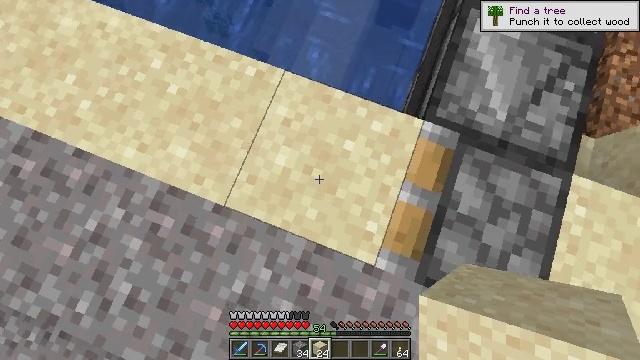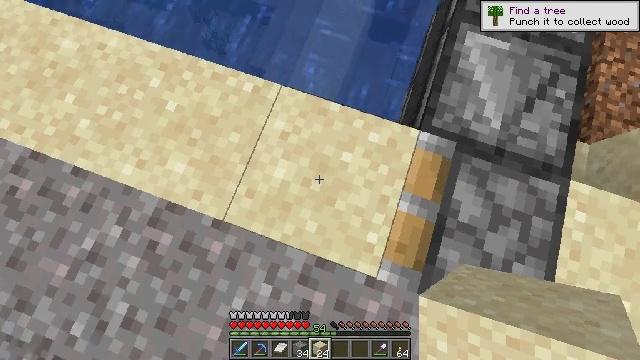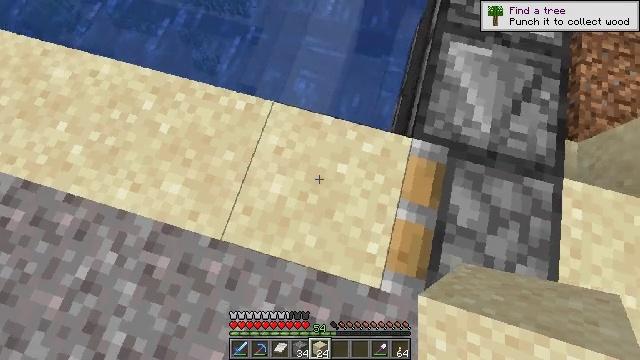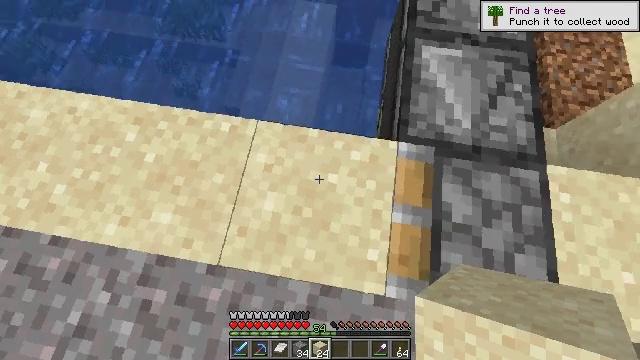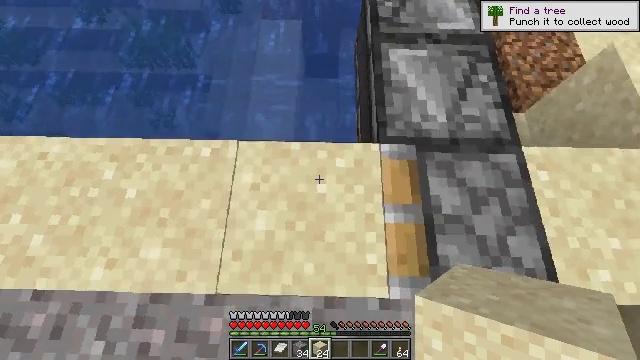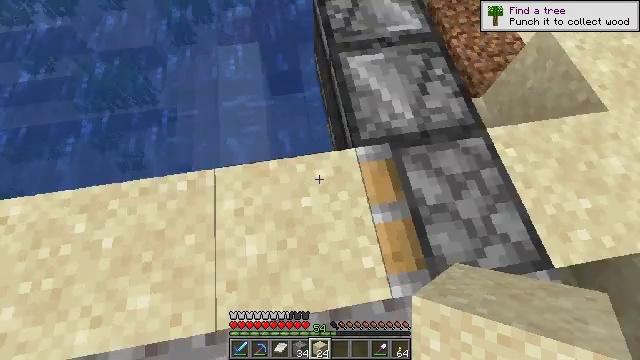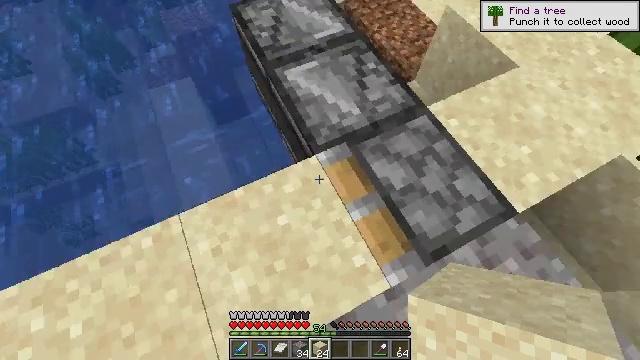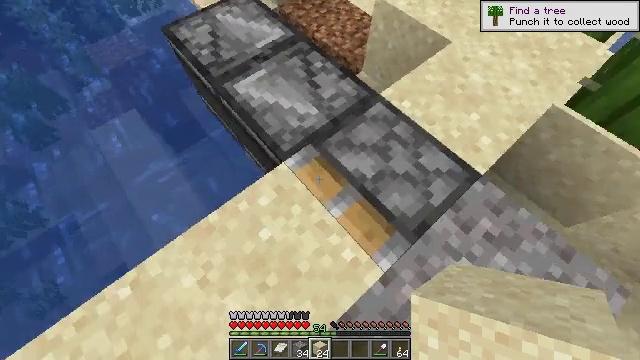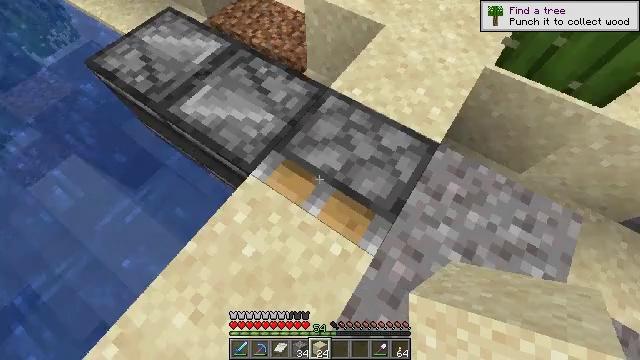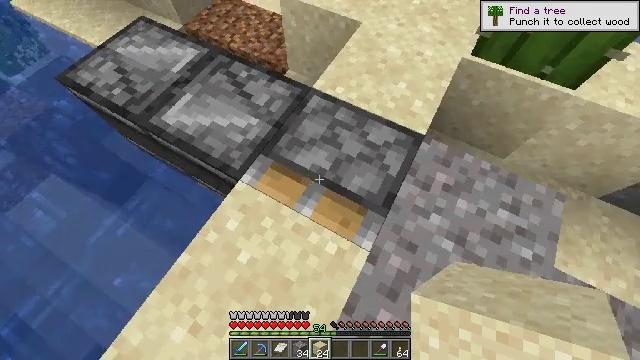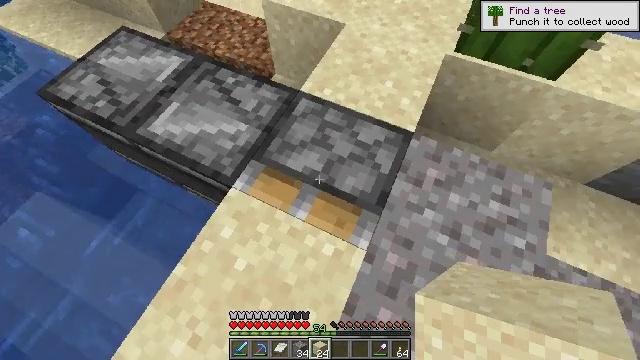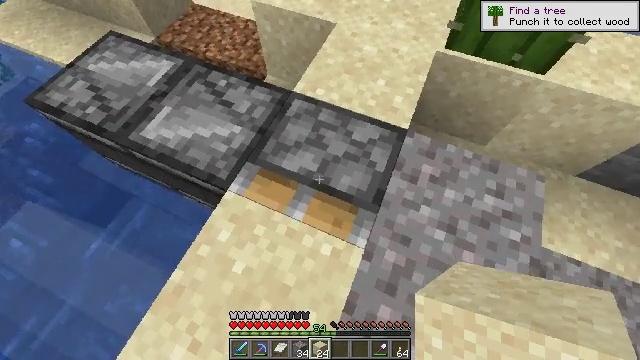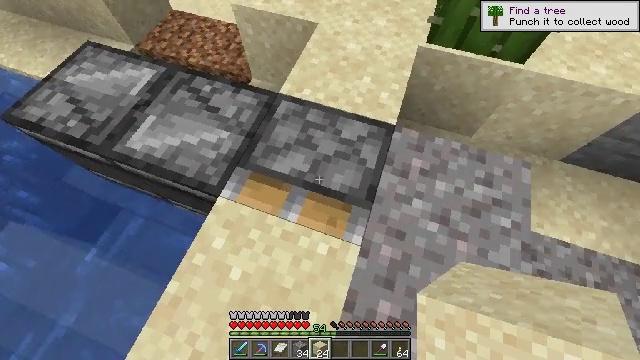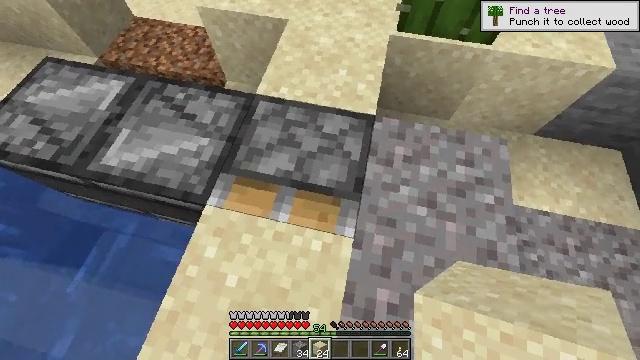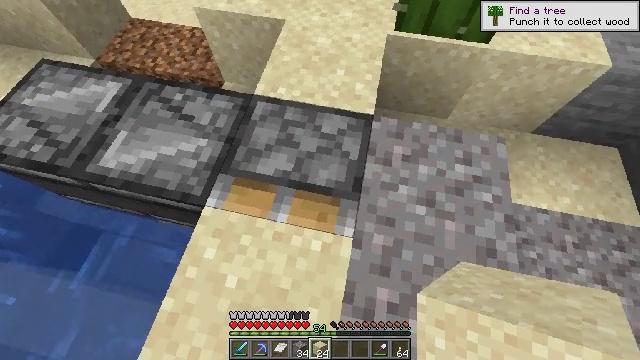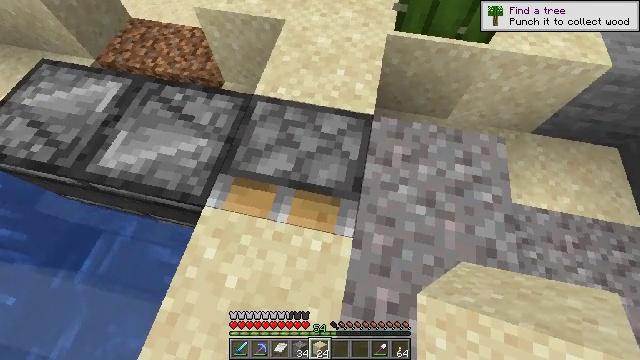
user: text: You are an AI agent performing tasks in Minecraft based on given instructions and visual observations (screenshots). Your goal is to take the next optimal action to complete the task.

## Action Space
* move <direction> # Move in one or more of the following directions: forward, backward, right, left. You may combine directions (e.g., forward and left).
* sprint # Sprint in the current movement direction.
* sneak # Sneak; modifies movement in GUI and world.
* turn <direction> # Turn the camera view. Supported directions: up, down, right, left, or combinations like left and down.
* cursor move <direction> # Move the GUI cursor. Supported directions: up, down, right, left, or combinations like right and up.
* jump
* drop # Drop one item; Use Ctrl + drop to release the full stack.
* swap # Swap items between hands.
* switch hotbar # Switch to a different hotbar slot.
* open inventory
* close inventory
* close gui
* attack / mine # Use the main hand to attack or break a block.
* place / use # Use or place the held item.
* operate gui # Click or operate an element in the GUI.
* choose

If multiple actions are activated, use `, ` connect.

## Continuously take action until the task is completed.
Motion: motion action
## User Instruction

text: Mine the piston from the build.
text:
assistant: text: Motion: turn right and up
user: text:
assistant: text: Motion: turn right and up
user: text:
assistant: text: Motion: turn right and up
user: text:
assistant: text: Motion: turn right and up
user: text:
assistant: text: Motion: turn right and up
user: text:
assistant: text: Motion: turn right and up
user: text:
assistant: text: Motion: turn right
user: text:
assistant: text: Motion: turn right
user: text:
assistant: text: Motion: turn right
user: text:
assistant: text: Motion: turn right
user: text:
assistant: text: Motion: turn right
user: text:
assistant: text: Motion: turn right
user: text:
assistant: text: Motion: turn right
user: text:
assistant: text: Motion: no_op
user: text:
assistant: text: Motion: no_op
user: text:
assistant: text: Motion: no_op
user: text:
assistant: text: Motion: no_op
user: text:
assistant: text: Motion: no_op
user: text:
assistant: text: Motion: no_op
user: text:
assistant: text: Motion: no_op
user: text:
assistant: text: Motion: no_op
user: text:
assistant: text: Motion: no_op
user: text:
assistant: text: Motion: no_op
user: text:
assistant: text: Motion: no_op
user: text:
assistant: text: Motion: no_op
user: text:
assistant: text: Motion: no_op
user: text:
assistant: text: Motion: no_op
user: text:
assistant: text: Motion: no_op
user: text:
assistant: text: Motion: no_op
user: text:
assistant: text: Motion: turn left and up